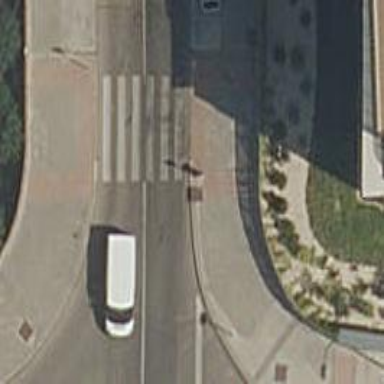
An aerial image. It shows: Zebra crossing on footway.